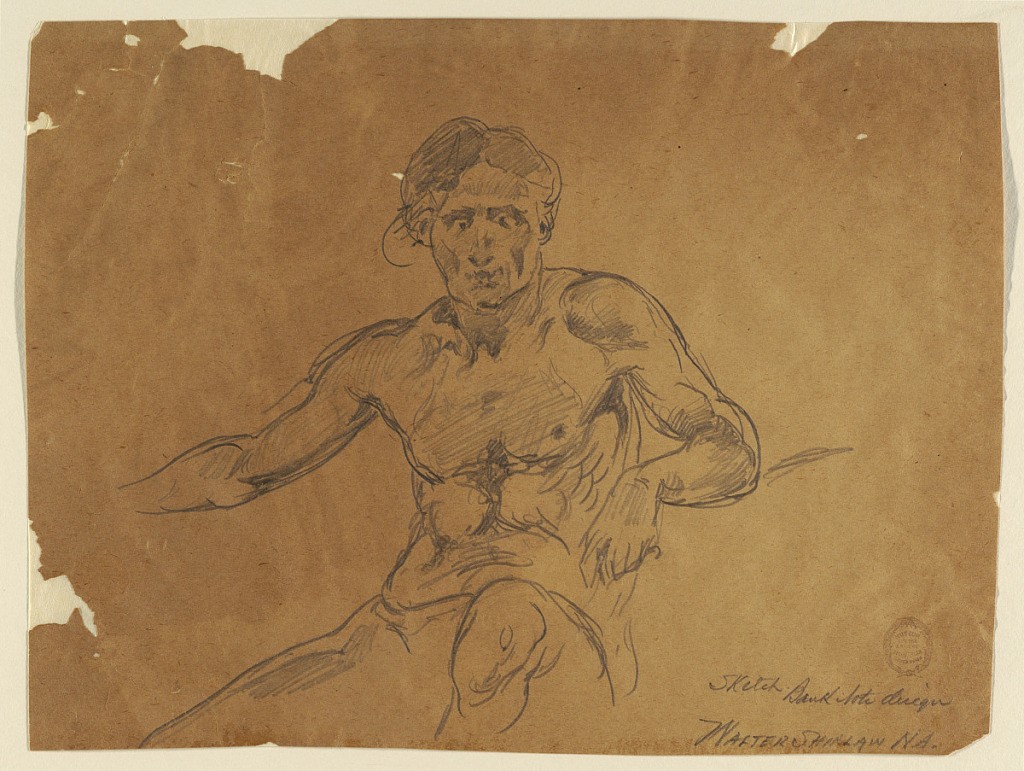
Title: Sketch for Bank Note Design
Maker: Walter Shirlaw, American, b. Scotland, 1838–1909
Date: ca. 1895
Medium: Graphite on brown paper
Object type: Drawing
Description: Three-quarter view of a seated male nude, the head being shown almost from the front.